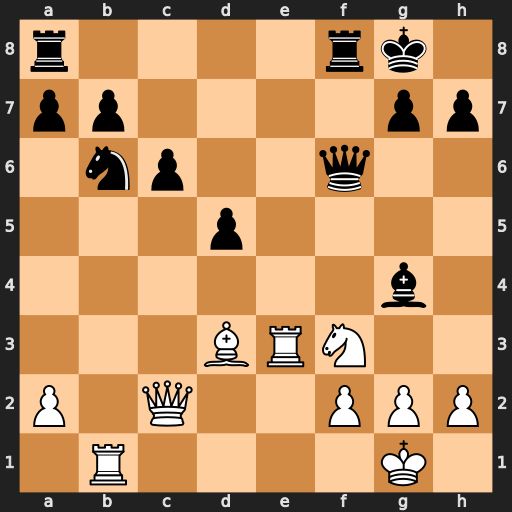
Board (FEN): r4rk1/pp4pp/1np2q2/3p4/6b1/3BRN2/P1Q2PPP/1R4K1
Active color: w
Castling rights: -
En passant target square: -
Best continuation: Bxh7+ Kh8 Ne5